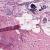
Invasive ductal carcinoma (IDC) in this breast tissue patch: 1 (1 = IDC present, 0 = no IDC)